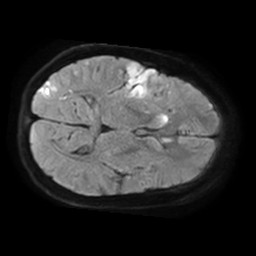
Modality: TRACE
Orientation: axial
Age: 46
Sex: female
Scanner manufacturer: philips
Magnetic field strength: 1.5 T
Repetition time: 3.403 s
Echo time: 0.06922 s